高一 · 立体几何学
如图是一个几何体的三视图, 若该几何体的表面积为 $9 \pi$, 则该几何体的正视图中实数 $a$ 的值为 (

正视图

俯视图

侧视图
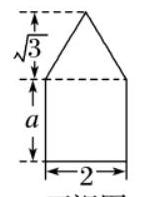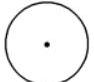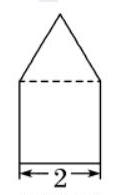
A. 1
B. 2
C. 3
D. 4
答案: C
解析: 何体是一个圆柱上面叠加一个圆锥, 其表面积为 $S=2 \pi \times 1 \times a+\pi \times 1 \times \sqrt{(\sqrt{3})^{2}+1^{2}}+\pi \times 1^{2}=2 \pi a$
$+3 \pi=9 \pi, \quad \therefore a=3$.